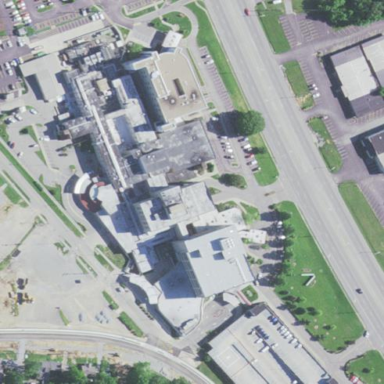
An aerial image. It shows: Healthcare facility identified as hospital.